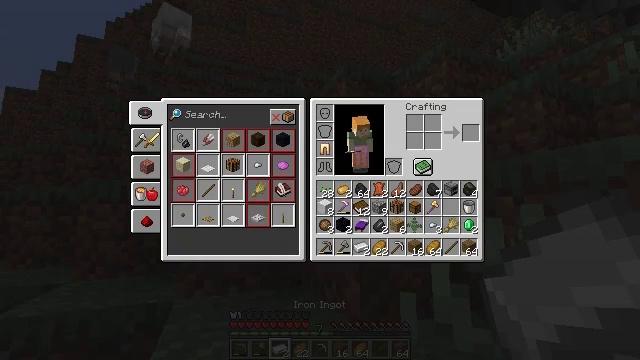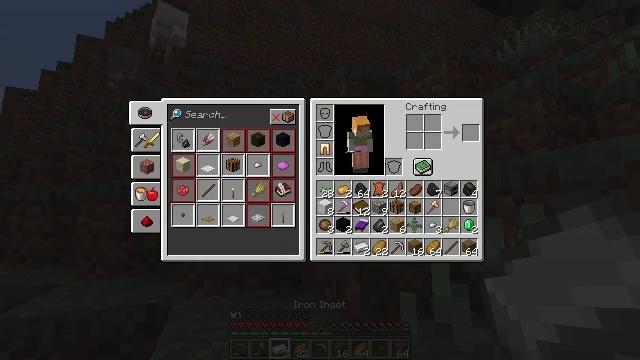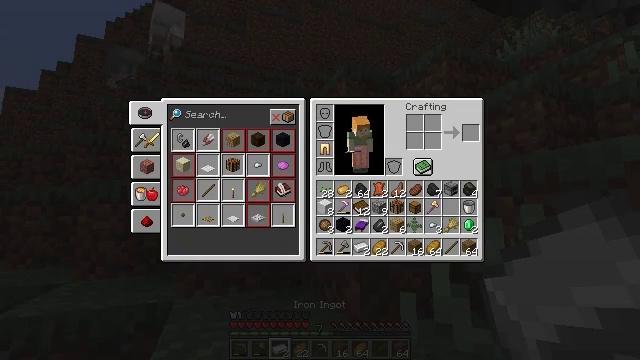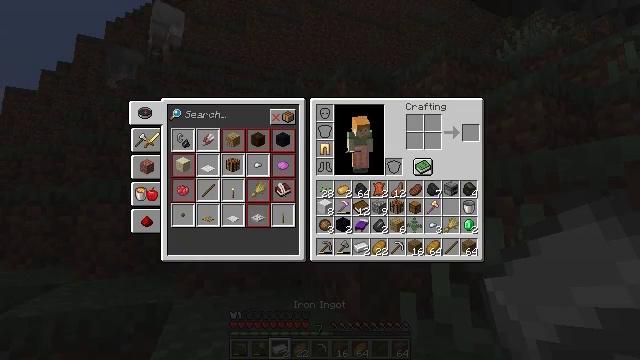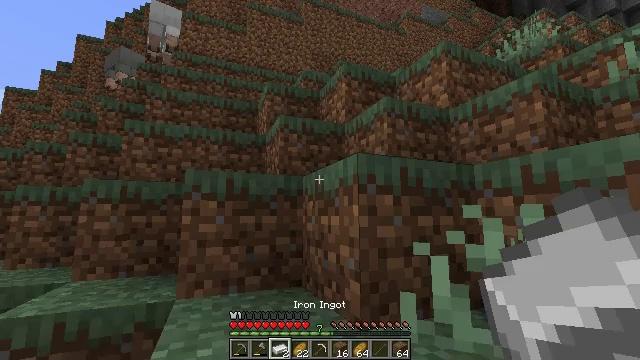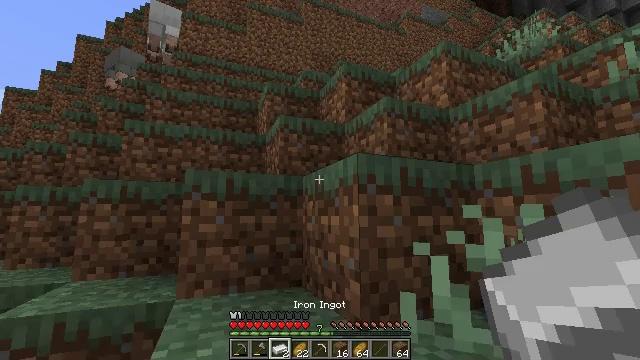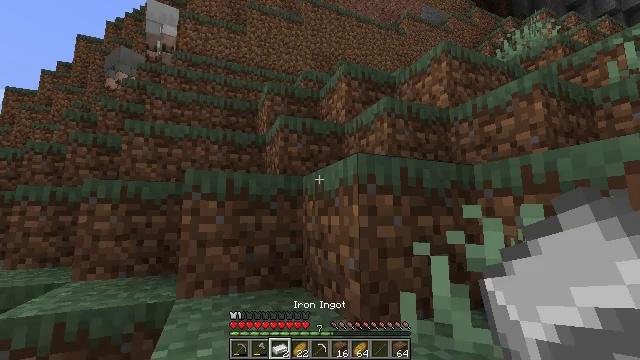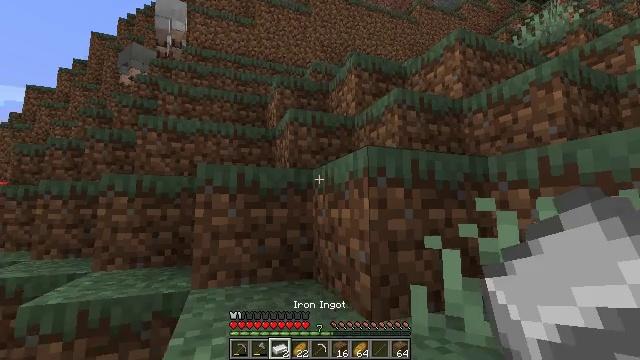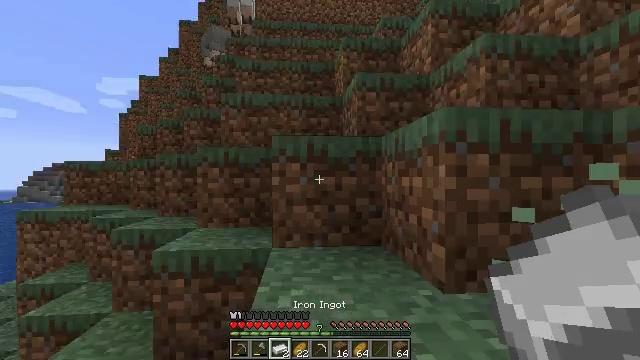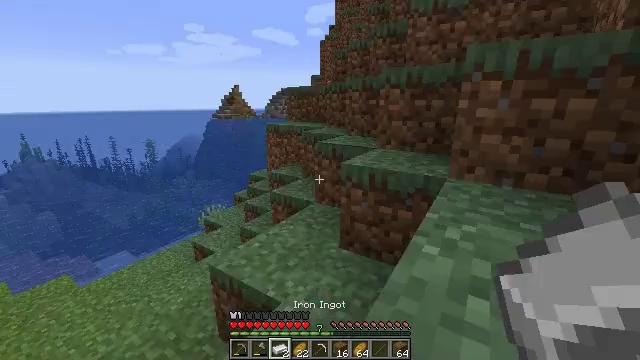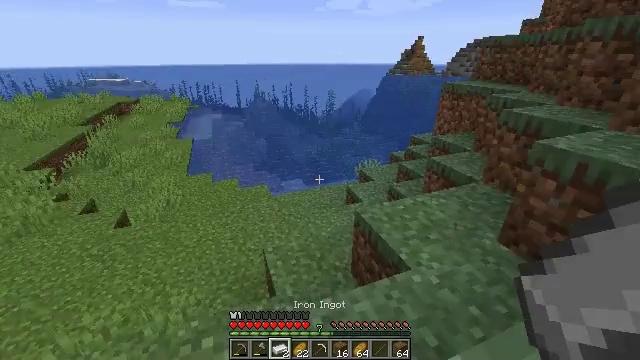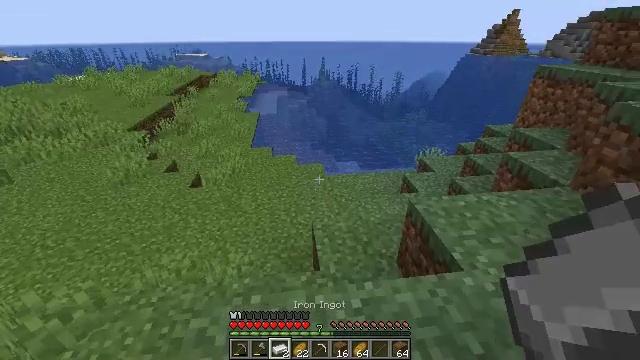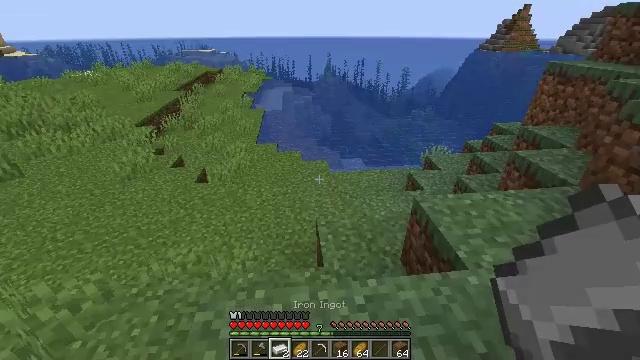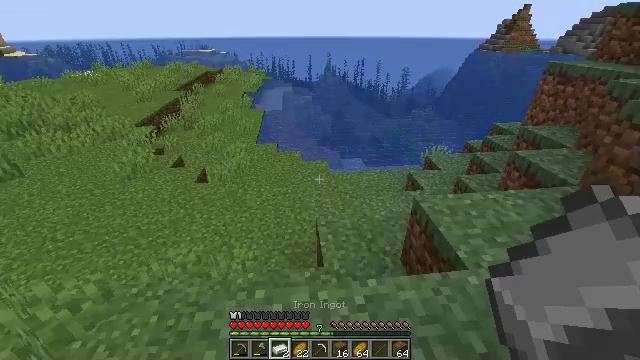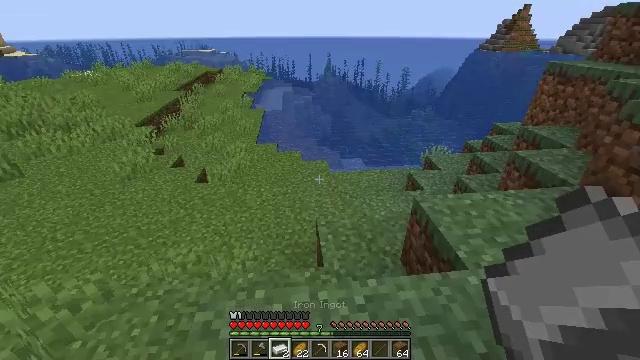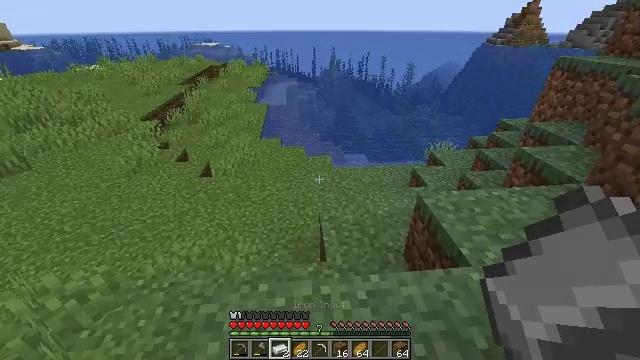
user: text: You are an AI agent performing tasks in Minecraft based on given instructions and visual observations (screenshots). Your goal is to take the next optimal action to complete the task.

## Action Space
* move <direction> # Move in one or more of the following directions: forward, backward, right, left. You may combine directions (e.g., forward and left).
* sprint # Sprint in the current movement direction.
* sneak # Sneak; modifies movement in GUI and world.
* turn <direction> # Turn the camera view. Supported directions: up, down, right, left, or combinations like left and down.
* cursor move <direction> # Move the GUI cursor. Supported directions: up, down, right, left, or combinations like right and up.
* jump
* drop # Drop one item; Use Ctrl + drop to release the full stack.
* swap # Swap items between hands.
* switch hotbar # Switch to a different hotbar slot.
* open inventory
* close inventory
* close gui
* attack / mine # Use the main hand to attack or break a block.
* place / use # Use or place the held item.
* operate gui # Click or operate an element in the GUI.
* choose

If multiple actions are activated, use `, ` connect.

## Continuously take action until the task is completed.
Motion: motion action
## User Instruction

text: Drop a fern.
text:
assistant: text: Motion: no_op
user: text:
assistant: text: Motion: no_op
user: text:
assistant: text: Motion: no_op
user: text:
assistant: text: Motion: no_op
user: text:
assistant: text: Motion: no_op
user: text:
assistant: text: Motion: no_op
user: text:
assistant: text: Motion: turn left and down
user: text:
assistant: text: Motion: turn left and down
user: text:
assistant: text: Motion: turn left and down
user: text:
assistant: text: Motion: turn left and down
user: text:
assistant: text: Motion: turn left and down
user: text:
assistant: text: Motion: turn left
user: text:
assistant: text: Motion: no_op
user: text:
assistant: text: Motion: no_op
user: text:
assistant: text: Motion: turn down
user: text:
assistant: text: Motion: no_op
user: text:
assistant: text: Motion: no_op
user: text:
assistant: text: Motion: no_op
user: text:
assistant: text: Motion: no_op
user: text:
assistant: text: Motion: no_op
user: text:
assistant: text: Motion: no_op
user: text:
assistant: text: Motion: no_op
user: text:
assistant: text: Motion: no_op
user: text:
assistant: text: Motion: close inventory
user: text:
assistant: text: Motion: close inventory
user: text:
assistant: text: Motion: close inventory
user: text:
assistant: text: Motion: open gui
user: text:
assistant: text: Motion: no_op
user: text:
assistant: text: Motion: no_op
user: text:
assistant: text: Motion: cursor move right and down